高一 · 代数
已知函数 $f(x)=\left\{\begin{array}{l}2^{x}, x \geq a \\ -x, x<a\end{array}\right.$ 若函数 $f(x)$ 存在零点, 则实数 $\mathrm{a}$ 的取值范围是 ( )
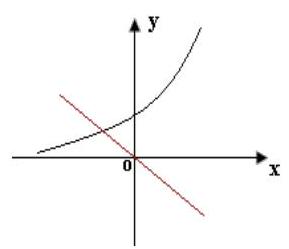
A. $(-\infty, 0)$
B. $(0,+\infty)$
C. $(-\infty, 1)$
D. $(1,+\infty)$
答案: B
解析: 指数函数 $y=2^{x}>0$, 没有零点, $y=-x$ 有唯一的零点 $x=0$,

所以若函数 $f(x)$ 存在零点,

须 $f(x)=-x(x<a)$ 有零点, 即 $0 \in(-\infty, a)$,

则 $a>0$,